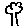
Label: tree